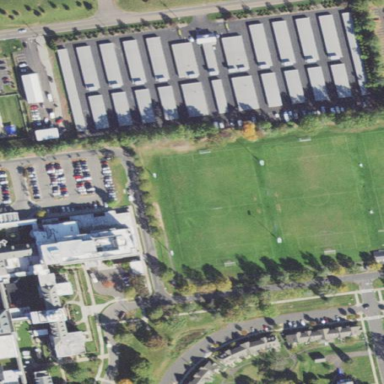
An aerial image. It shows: Soccer pitch for leisureland activities.